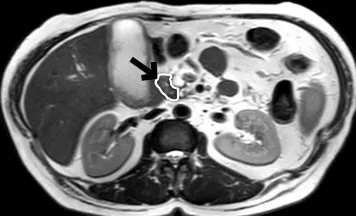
Abdominal magnetic resonance imaging. T2 sequences show a small nodular mass (arrow) with a hypointense signal at the level of the major duodenal ampulla, measuring approximately 10.2 mm in its largest axis.
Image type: radiology (mri)